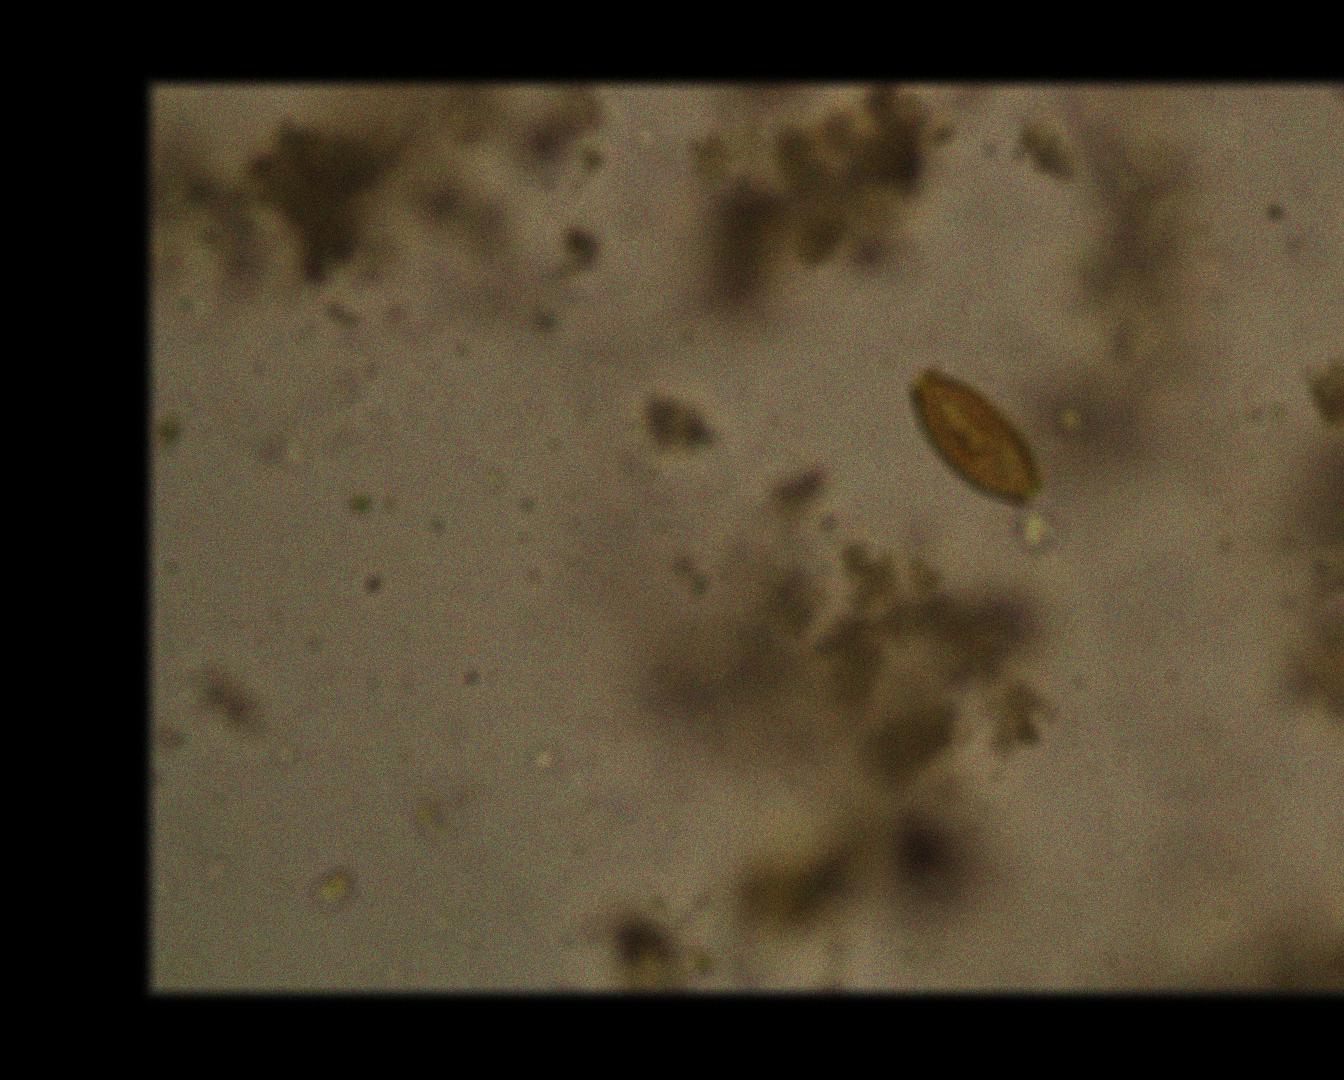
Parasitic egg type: Trichuris trichiura